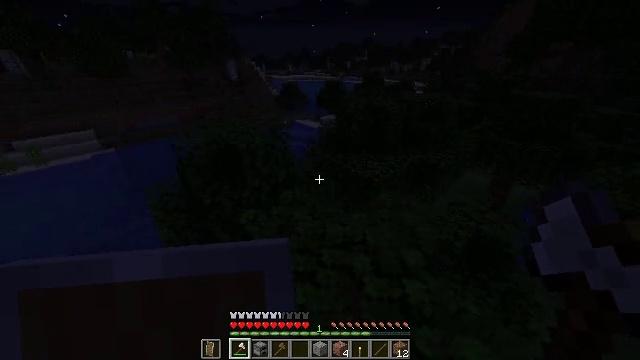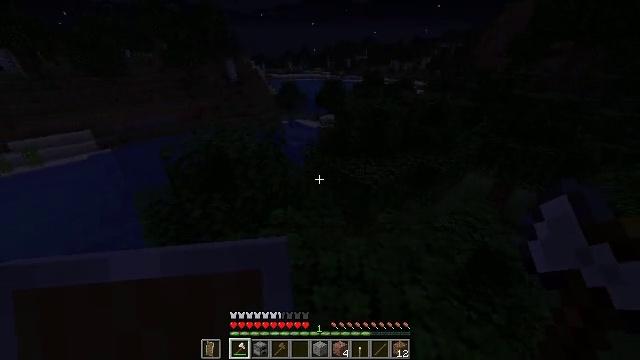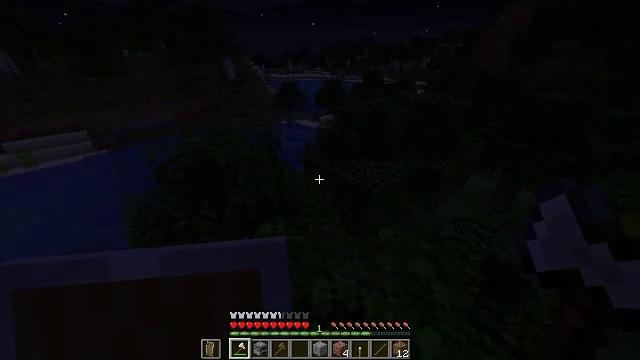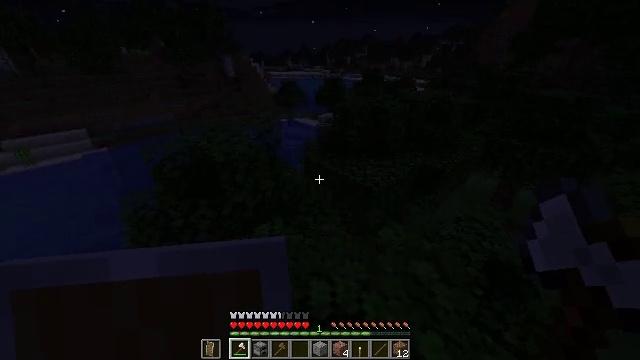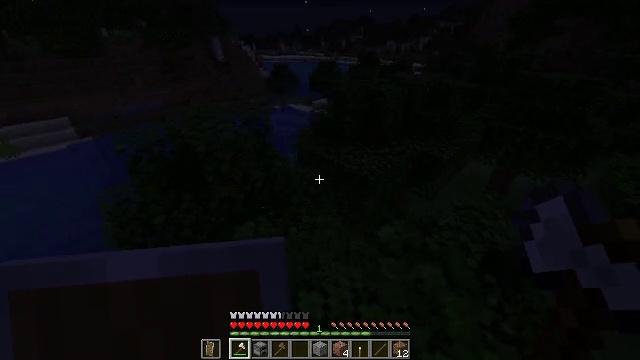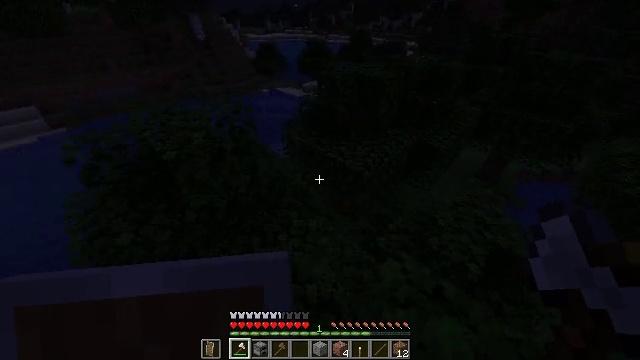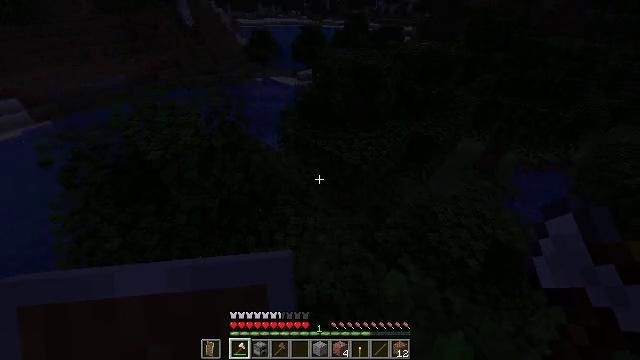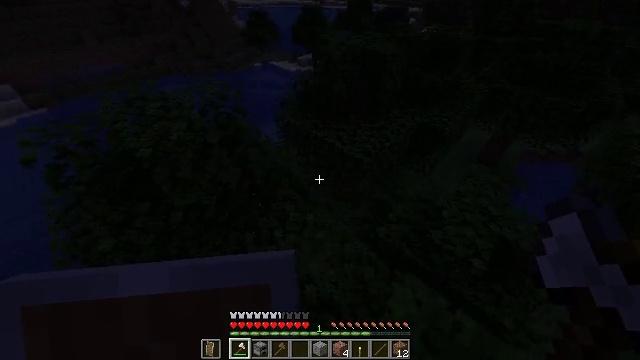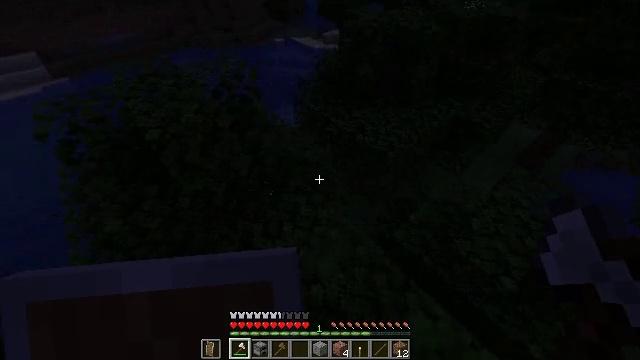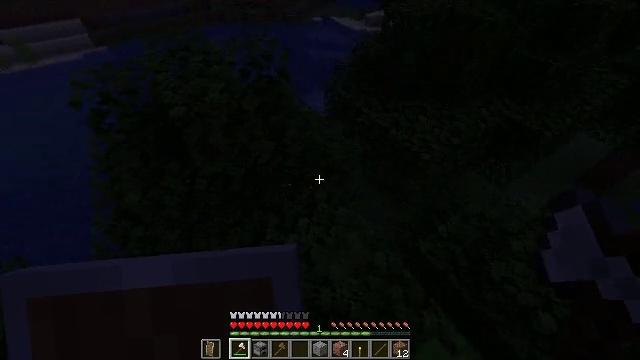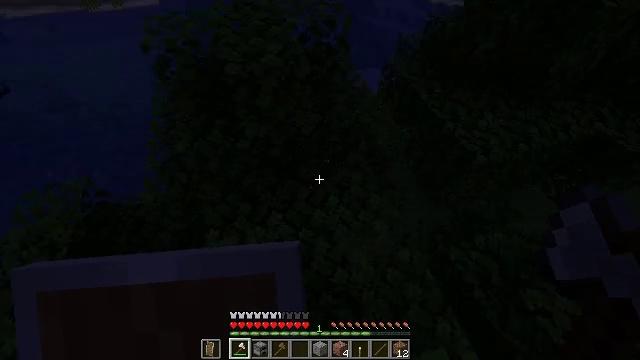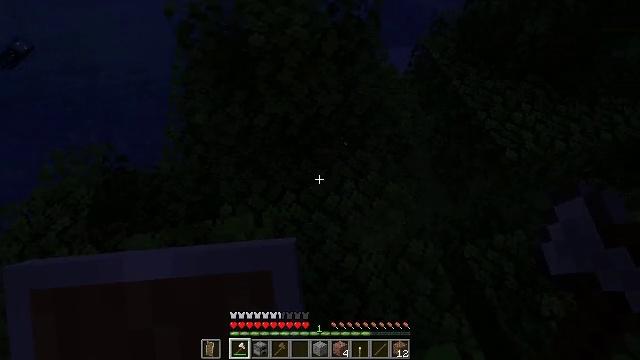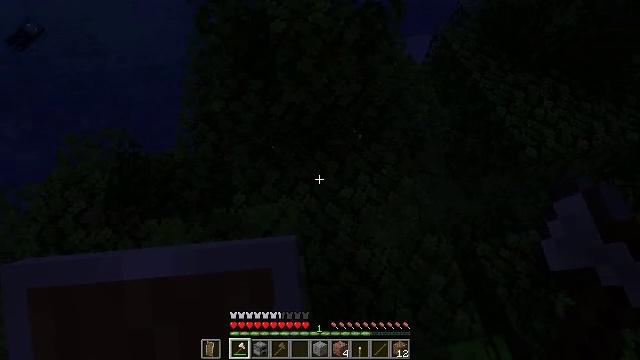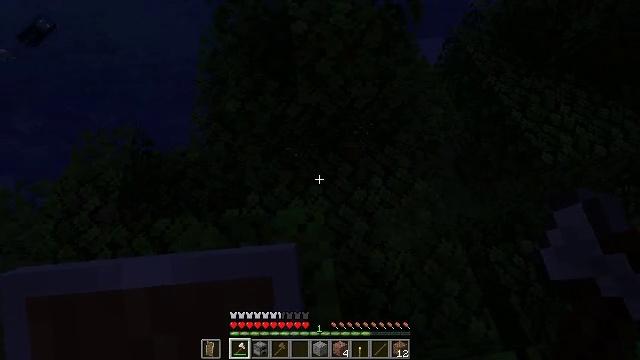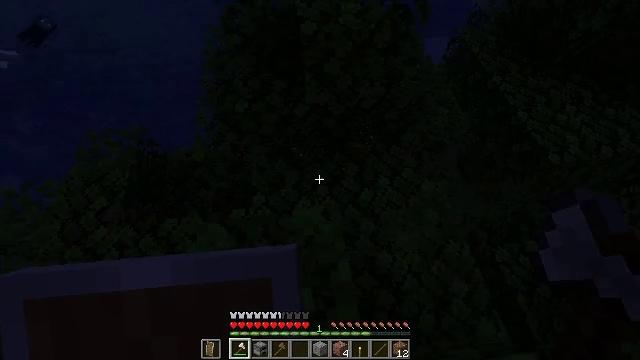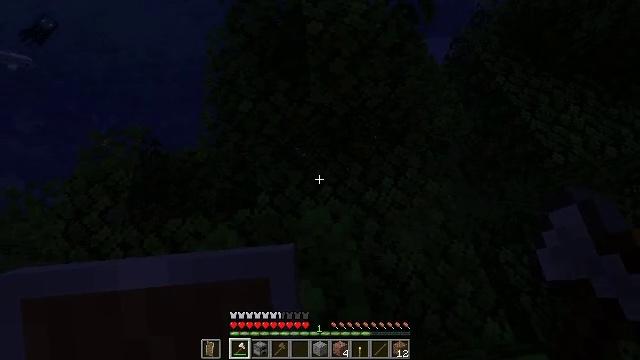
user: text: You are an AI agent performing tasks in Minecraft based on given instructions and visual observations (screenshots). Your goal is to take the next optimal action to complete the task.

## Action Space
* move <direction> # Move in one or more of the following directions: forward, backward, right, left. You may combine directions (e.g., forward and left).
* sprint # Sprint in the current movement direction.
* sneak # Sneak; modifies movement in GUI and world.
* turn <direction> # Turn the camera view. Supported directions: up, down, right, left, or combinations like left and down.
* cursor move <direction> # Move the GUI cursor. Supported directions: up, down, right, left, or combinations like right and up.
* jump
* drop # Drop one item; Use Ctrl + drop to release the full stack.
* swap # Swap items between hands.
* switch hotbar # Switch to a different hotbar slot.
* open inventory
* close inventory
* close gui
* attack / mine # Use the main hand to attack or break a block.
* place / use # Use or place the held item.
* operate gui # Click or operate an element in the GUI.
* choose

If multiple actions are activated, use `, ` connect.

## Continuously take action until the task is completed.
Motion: motion action
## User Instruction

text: Combat the tropical fish.
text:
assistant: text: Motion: move forward, sprint
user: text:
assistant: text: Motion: move forward, sprint
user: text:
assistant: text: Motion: move forward, sprint
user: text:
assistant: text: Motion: move forward, sprint, turn right and down
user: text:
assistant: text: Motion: move forward, sprint, turn right and down
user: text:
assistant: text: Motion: move forward, turn right and down
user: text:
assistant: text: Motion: turn down
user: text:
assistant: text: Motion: turn left and down
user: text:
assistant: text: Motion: turn left and down
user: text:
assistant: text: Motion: turn left and down
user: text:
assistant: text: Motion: move left, turn left and down
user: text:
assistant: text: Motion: move left, turn left and down
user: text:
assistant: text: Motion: move left, turn left
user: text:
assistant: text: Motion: no_op
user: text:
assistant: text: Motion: no_op
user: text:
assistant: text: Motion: no_op
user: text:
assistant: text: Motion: no_op
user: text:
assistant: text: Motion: no_op
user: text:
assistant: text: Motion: turn right
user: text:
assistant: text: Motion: no_op
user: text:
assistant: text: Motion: no_op
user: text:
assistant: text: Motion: no_op
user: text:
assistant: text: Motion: no_op
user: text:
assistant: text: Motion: move forward
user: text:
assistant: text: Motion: move forward
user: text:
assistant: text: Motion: move forward, turn right and down
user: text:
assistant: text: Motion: move forward, turn right
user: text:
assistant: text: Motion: move forward, jump
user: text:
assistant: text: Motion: move forward, sprint, jump
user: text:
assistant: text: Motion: move forward, sprint, jump